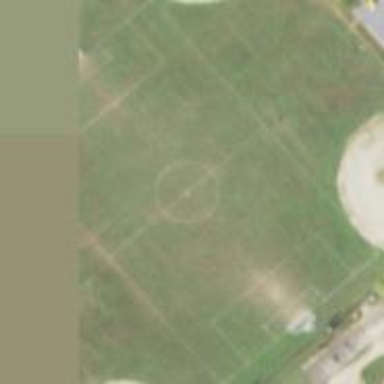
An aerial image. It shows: Soccer pitch for outdoor sports and leisure activities.